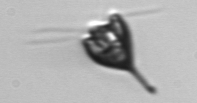
Label: Pyramimonas_longicauda